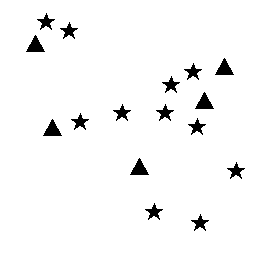
Squares: 0
Triangles: 5
Stars: 11
Total shapes: 16